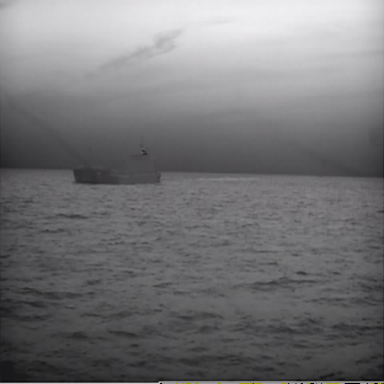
There is a liner in the infrared image.